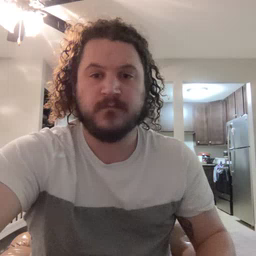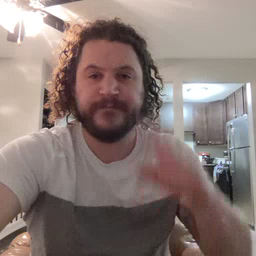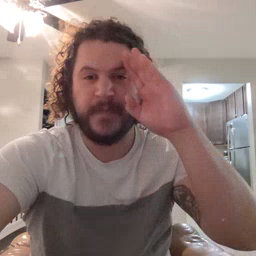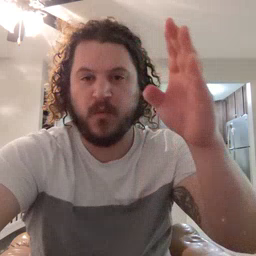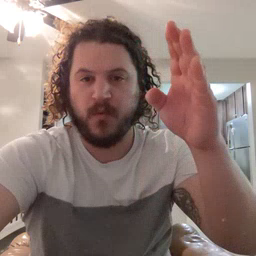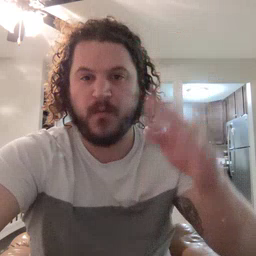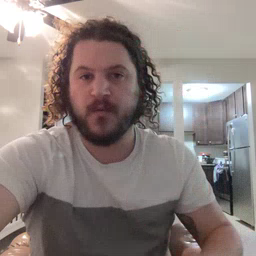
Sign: hello